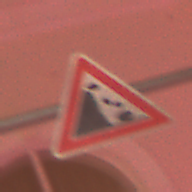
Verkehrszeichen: SteinschlagLinks
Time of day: Night
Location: Outdoor (Urban)
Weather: Overcast
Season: Winter
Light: Artificial